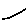
Label: line